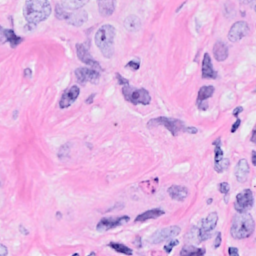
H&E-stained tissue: Breast